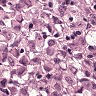
Metastatic tissue present: yes